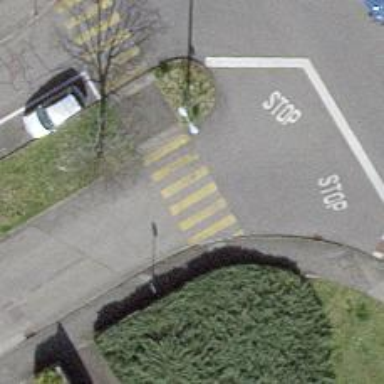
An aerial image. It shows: Zebra crossing on the road.